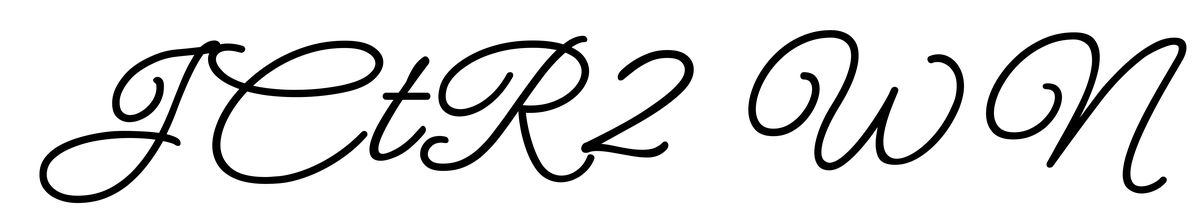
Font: MeowScript-Regular